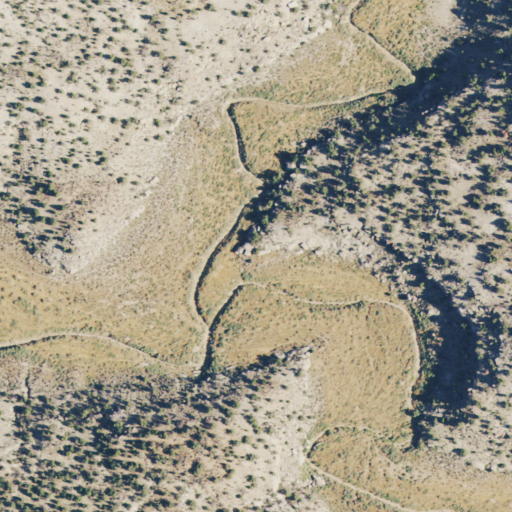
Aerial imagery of valley in Colorado named Greasewood Canyon containing only shrub